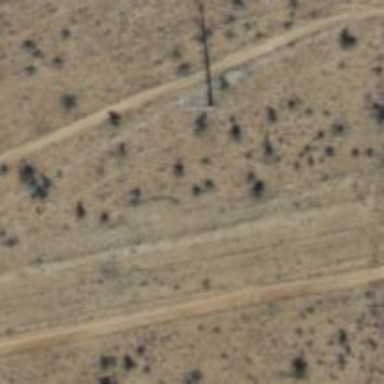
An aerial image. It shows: Power pole.